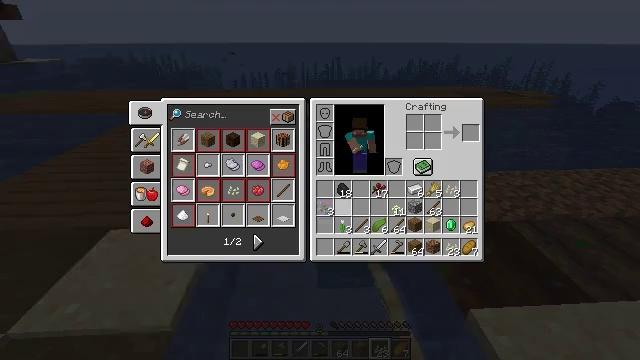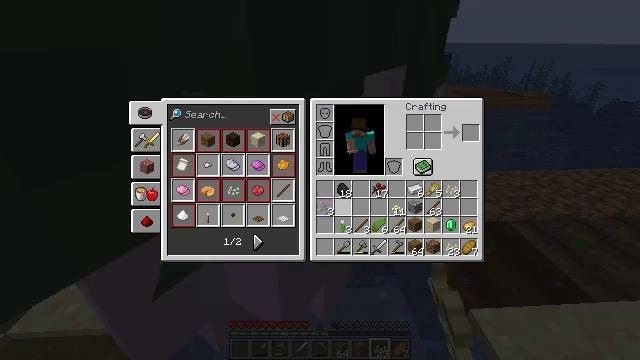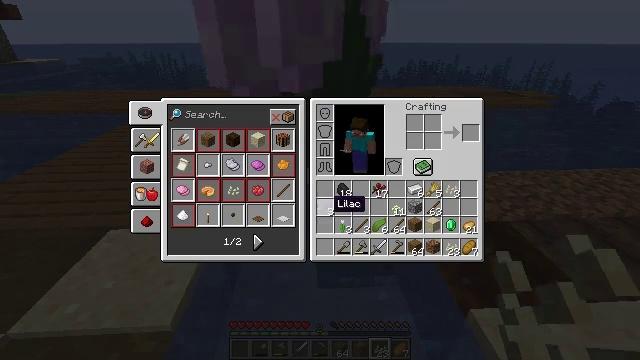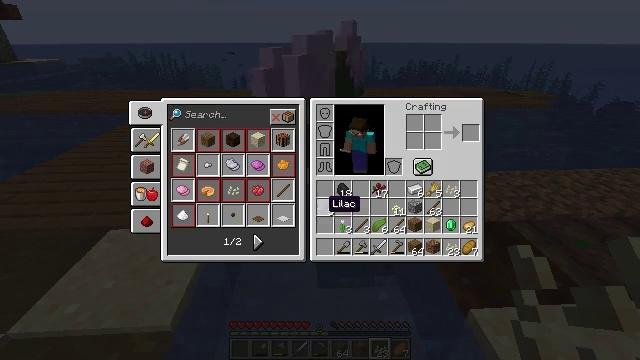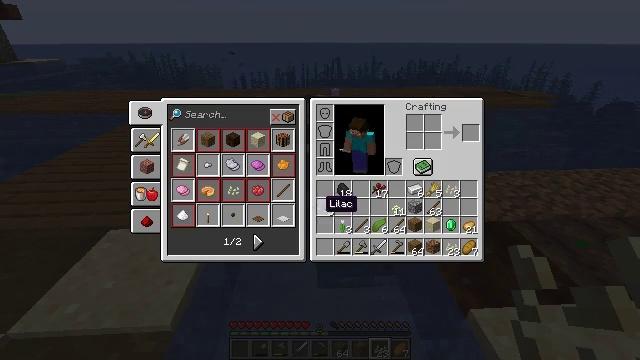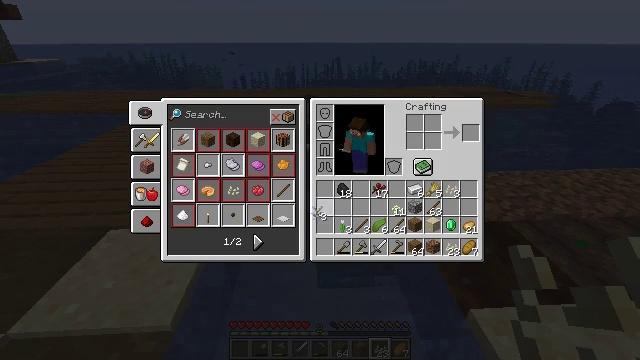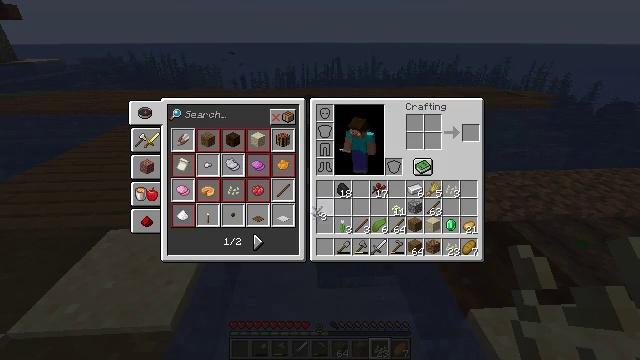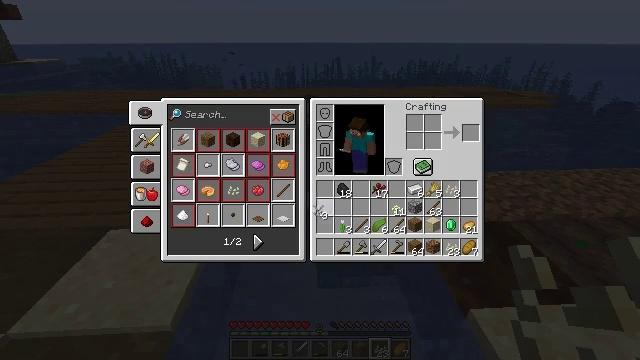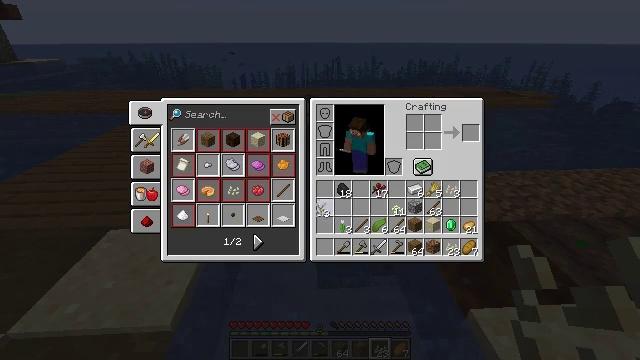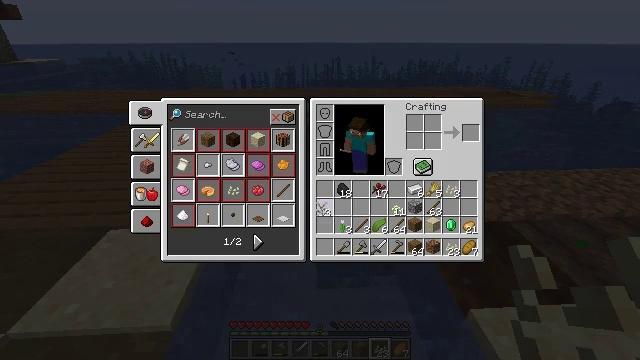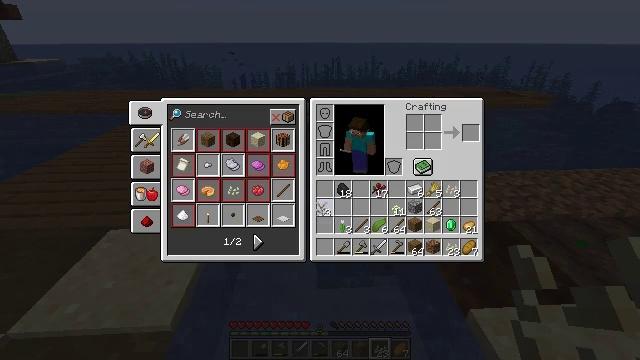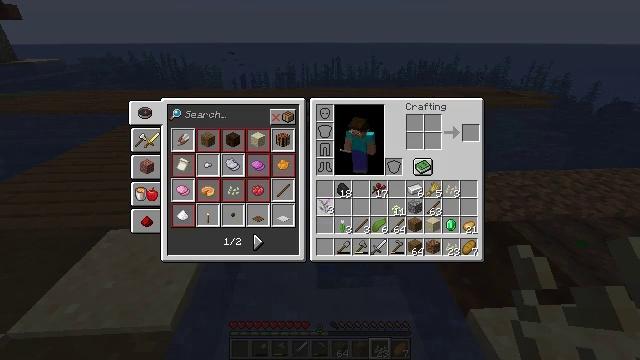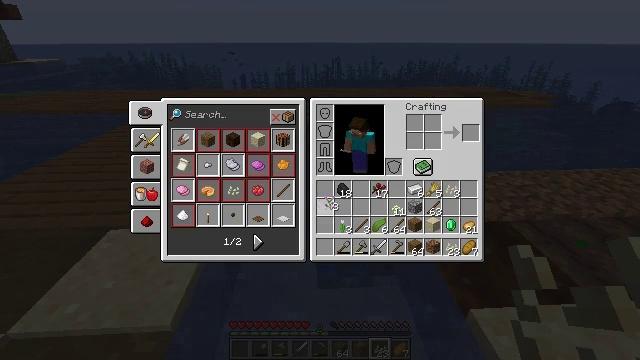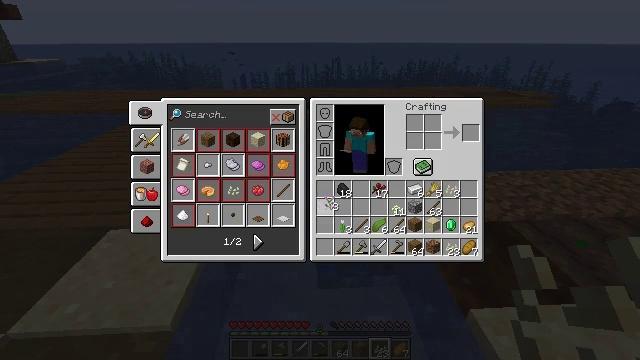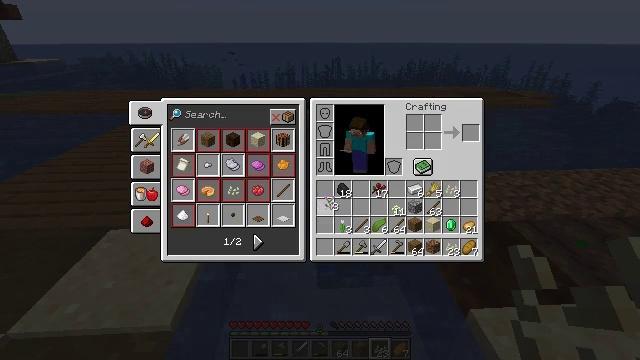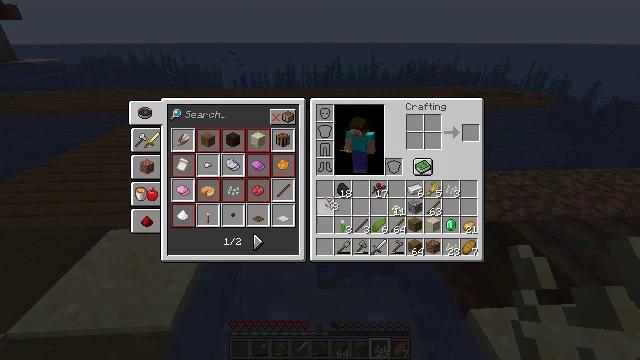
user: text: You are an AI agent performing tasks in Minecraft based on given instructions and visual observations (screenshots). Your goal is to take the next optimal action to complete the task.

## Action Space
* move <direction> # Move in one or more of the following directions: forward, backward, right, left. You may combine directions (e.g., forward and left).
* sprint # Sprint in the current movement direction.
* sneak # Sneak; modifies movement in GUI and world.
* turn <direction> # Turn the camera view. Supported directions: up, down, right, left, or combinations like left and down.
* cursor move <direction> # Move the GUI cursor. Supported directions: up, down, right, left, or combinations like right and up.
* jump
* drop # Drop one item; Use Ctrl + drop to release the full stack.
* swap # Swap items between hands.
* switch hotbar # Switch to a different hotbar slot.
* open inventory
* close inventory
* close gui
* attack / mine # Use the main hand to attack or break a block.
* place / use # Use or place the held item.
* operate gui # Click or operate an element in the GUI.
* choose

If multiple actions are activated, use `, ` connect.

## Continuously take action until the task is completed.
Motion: motion action
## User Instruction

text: Remove a pink tulip from the inventory.
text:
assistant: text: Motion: open gui
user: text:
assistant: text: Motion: cursor move left
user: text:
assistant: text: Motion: no_op
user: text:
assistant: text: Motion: no_op
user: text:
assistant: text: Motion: operate gui
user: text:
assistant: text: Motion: operate gui
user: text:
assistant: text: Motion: operate gui
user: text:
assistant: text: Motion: no_op
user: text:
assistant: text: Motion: no_op
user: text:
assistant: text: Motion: no_op
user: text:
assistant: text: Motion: no_op
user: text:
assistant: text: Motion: no_op
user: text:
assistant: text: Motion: operate gui
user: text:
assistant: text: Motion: operate gui
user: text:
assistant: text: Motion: operate gui
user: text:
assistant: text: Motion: no_op
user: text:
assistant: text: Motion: no_op
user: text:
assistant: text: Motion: no_op
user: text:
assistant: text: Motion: no_op
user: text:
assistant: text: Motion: no_op
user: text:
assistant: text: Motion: no_op
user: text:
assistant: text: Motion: sneak
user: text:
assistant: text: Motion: sneak, operate gui
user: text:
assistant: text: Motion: sneak, operate gui
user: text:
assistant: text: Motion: sneak, operate gui
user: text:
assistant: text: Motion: sneak
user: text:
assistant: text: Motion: sneak
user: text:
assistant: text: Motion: sneak
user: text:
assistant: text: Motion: sneak
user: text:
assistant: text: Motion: sneak